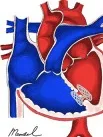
Antegrade jugular vein approach in multiple-defect muscular VSD closure with pulmonary hypertension. (H) Device stowed in place; Red arrowhead showed the position of the catheter, green arrowhead showed the position of the delivery sheath. Notes: VSD, ventricular septal defect; SVC, superior vena cava; RV, right ventricle; LV, left ventricle; RA, right atrium; LA, left atrium.
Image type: radiology (ct)